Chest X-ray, PA view. Patient: 48 years old, sex M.
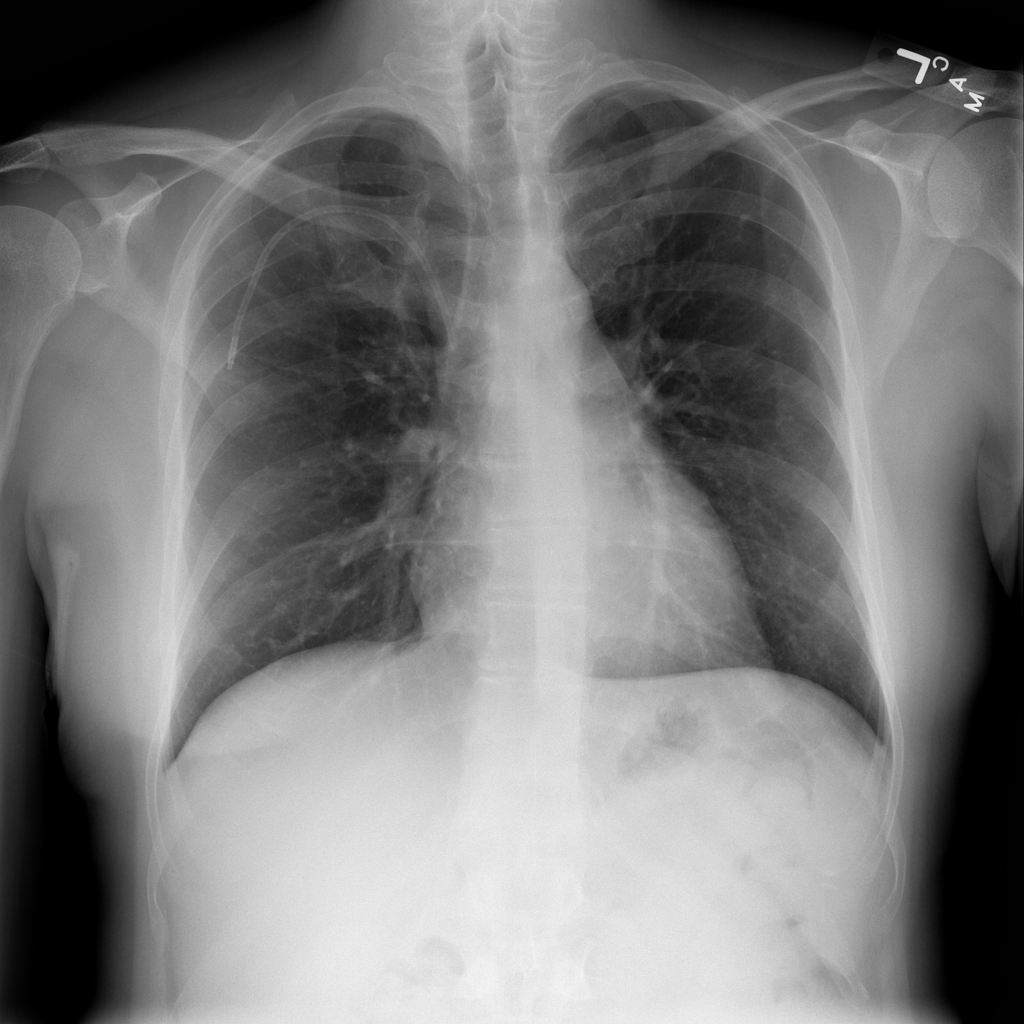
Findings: No Finding